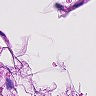
Metastatic tissue present: no